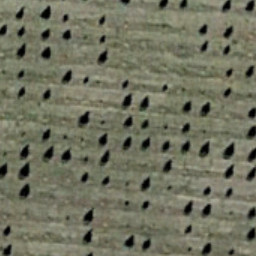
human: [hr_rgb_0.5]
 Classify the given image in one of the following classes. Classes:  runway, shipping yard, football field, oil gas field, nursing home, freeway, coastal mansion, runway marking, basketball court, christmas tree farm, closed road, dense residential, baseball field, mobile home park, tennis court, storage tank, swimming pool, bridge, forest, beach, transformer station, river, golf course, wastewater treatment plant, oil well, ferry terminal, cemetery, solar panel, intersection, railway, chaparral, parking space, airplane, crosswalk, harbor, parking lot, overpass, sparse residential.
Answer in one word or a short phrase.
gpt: christmas tree farm